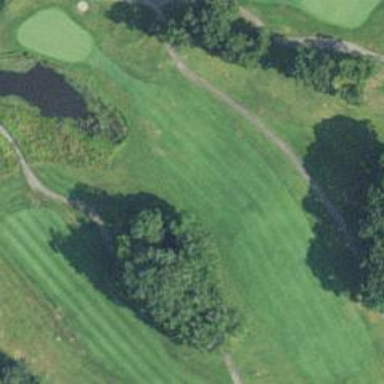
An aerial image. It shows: Golf fairway surrounded by grass.